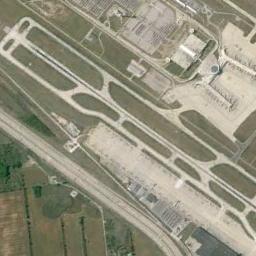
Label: airport